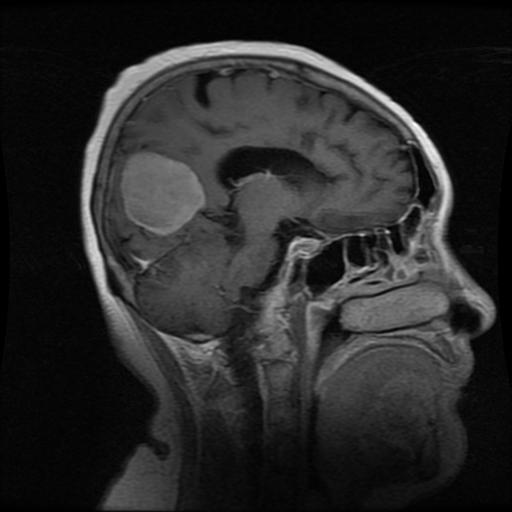
Label: meningioma